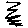
Label: zigzag